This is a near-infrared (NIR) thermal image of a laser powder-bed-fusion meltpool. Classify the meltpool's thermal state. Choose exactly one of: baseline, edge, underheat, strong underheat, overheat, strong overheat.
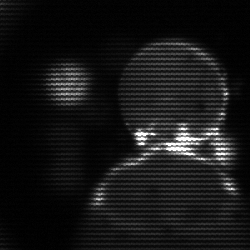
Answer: edge